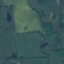
Land use / land cover class: Pasture